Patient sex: F
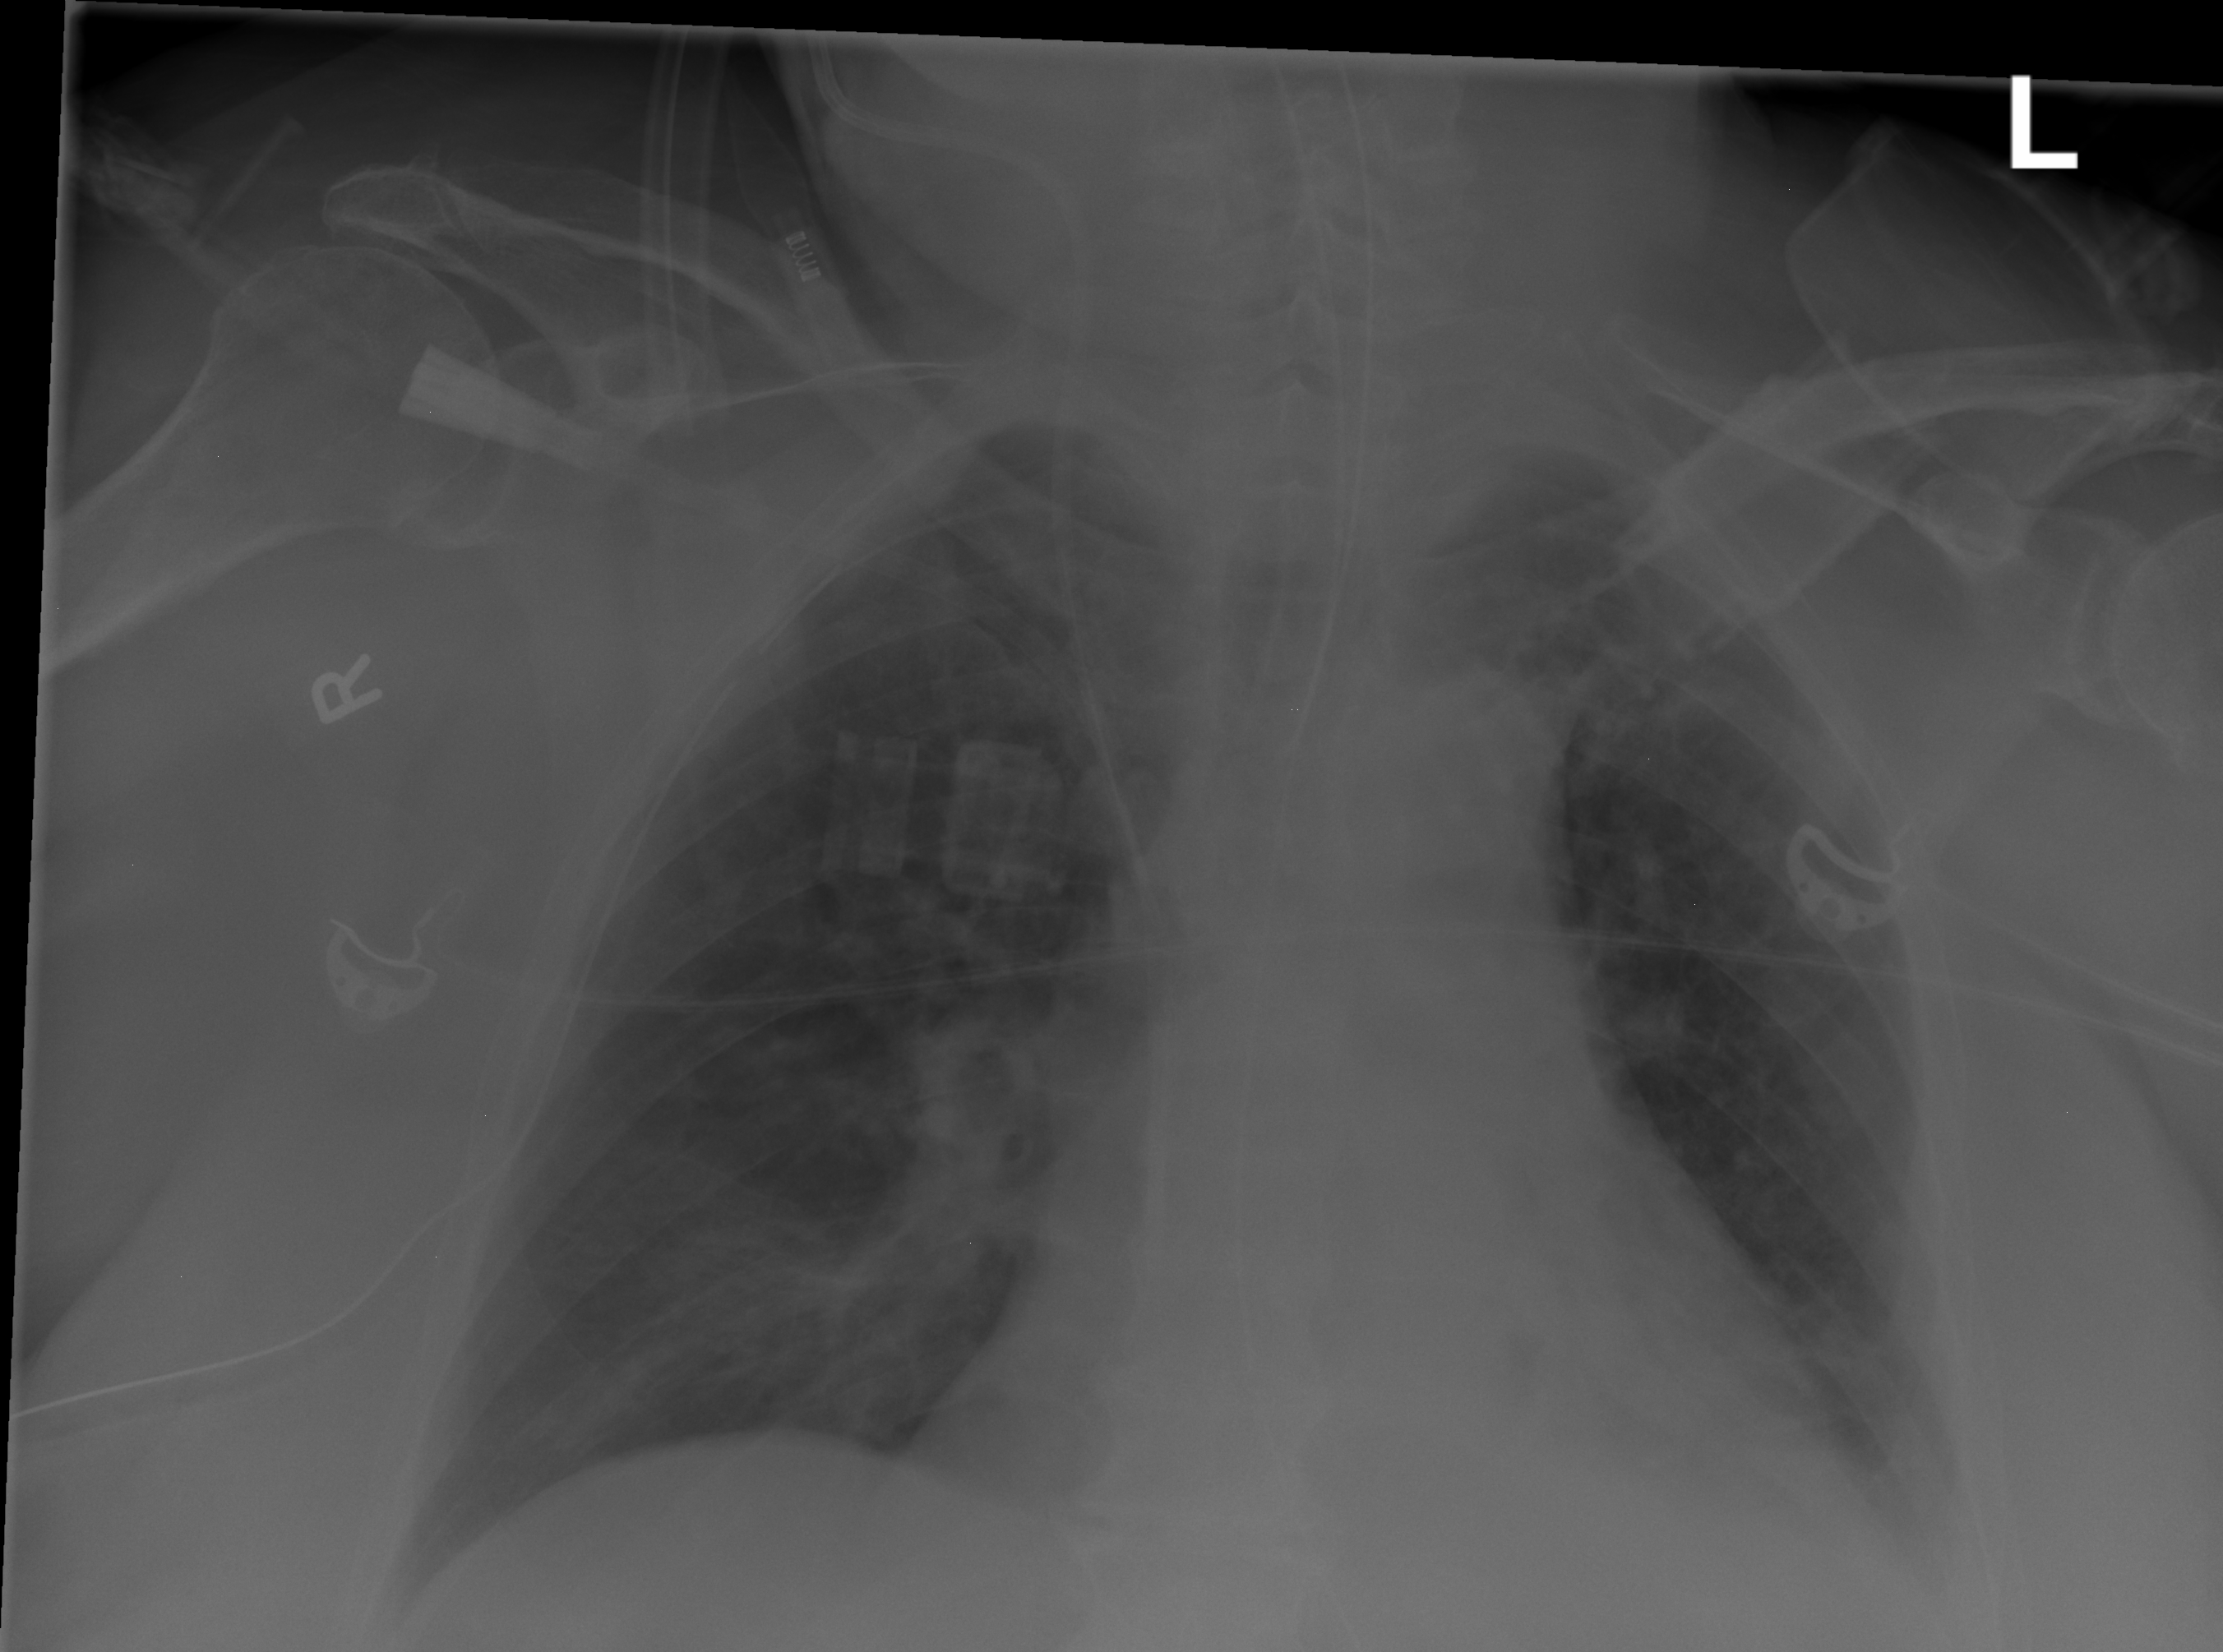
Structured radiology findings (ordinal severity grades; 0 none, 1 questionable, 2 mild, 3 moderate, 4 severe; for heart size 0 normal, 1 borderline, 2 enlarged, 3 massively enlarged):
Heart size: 2
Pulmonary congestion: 0
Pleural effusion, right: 0
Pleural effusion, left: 2
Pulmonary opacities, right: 2
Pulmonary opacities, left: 2
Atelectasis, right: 1
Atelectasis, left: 2